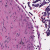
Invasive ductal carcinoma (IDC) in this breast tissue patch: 1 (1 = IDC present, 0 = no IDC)